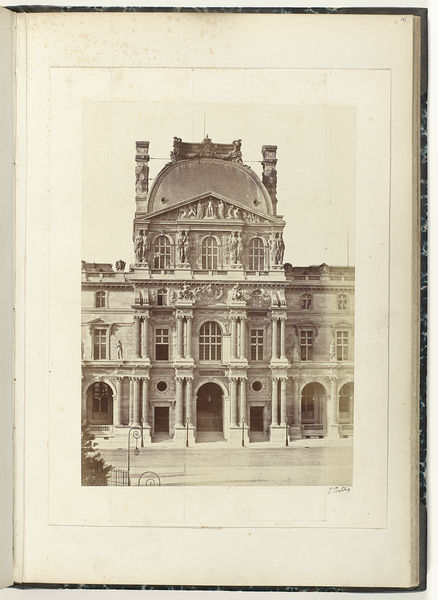
Titel: Paviljoen Denon van het Louvre
Künstler: Édouard Denis Baldus
Standort: Amsterdam
Institution: Rijksmuseum
Schlagwörter: arch, architecture, church, column, columns, crowd, fancy, lamp, palace, stairs, steps, white, window, black, figures, grey, old, painting, windows, picture, floor, classical, mythology, tree, building, house, nature, roof, street, entrance, garden, drawing, paper, black and white, monochrome, romantic, photo, statue, door, small, marble, victorian, public, ancient, antique, dome, facade, art, ground, signature, statues, large, engraving, book, chimney, chimneys, pillar, page, photograph, photography, awning, tall, sepia, triangle, colomn, sculptures, dom, massive, early, pillars, office, big house, blacl, vintage, environment, grecian, decorated, coloumn, buidling, old house, chmneys, pillers, round roof, domw, administration, public buildin, roorf